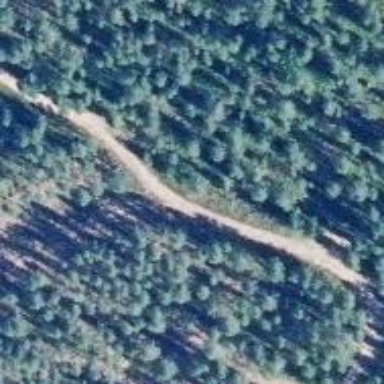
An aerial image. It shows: Footway road designated for Nordic skiing activities. The piste is groomed for classic and skating styles.